Question: This occurred after I upgraded my android studio. I've attempted all similar answers on stack overflow, and a few other obscure forums, but I'm not getting anywhere with this error and I've been at it for 6 hours. I've monkeyed around with the sdk tools manager as well, but I'm not getting anywhere. Oh, and that maven thing is new, tried it from a similar answer.
Here is my gradle file:
'''
android {
compileSdkVersion 26
buildToolsVersion "26.0.0"
defaultConfig {
applicationId "com.loredylore.lorebuilder"
minSdkVersion 15
targetSdkVersion 26
versionCode 1
versionName "1.0"
testInstrumentationRunner "android.support.test.runner.AndroidJUnitRunner"
vectorDrawables.useSupportLibrary = true
}
buildTypes {
release {
minifyEnabled false
proguardFiles getDefaultProguardFile('proguard-android.txt'), 'proguard-rules.pro'
}
}
}
dependencies {
compile fileTree(include: ['*.jar'], dir: 'libs')
androidTestCompile('com.android.support.test.espresso:espresso-core:2.2.2', {
exclude group: 'com.android.support', module: 'support-annotations'
})
compile 'com.android.support:appcompat-v7:26.0.0-alpha1'
compile 'com.android.support:design:26.0.0-alpha1'
compile 'com.android.support.constraint:constraint-layout:1.0.2'
compile 'com.android.support:support-v4:26.0.0-alpha1'
compile 'com.android.support:support-vector-drawable:26.0.0-alpha1'
compile 'com.android.support:recyclerview-v7:26.0.0-alpha1'
compile 'com.google.firebase:firebase-auth:11.0.2'
compile 'com.google.firebase:firebase-core:11.0.2'
compile 'com.google.firebase:firebase-database:11.0.2'
compile 'com.google.firebase:firebase-crash:11.0.2'
compile 'com.google.firebase:firebase-storage:11.0.2'
compile 'com.android.support:support-annotations:26.0.0-alpha1'
//new
testCompile 'junit:junit:4.12'
}
allprojects {
repositories {
jcenter()
maven {
url "https://maven.google.com"
}
}
}
// Add to the bottom of the file
apply plugin: 'com.google.gms.google-services'
'''
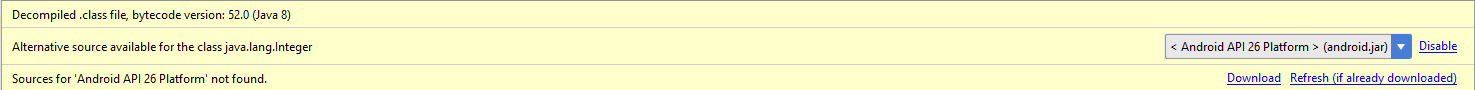
Answer: use version 25.0.3, you may have to recast some views to text views when if you have to migrate backward from version 26 android to 25.